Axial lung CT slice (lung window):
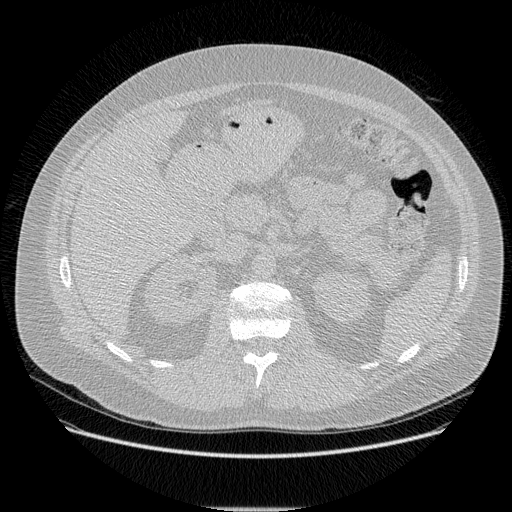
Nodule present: no